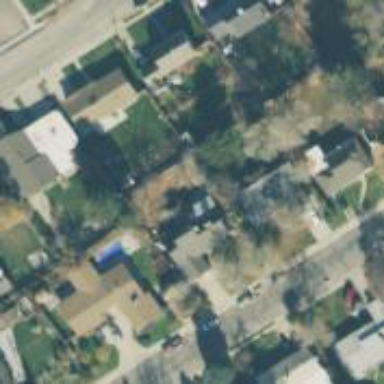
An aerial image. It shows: Sidewalk.